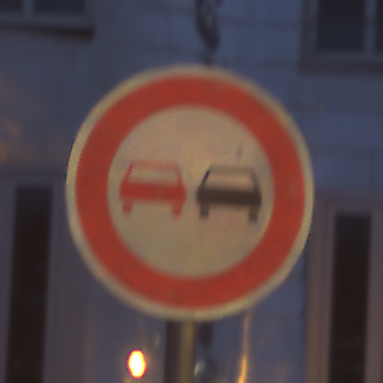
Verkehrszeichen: Ueberholverbot
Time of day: Night
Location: Outdoor (Urban)
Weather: PartlyCloudy
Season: NotSpecified
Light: Artificial